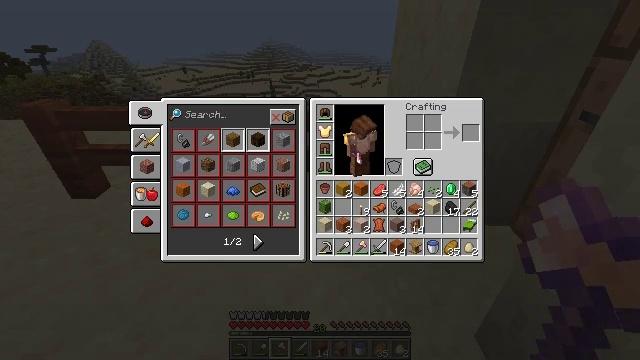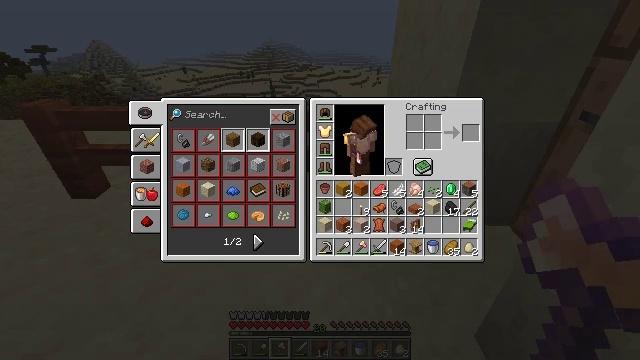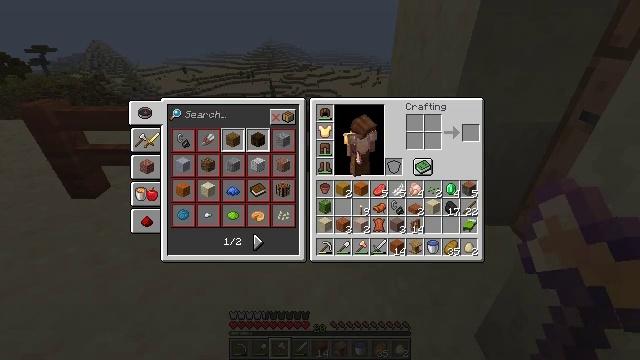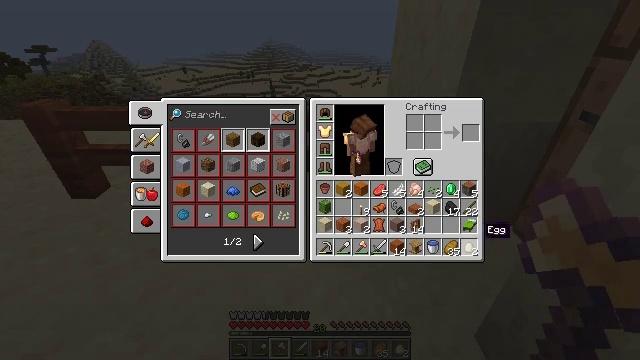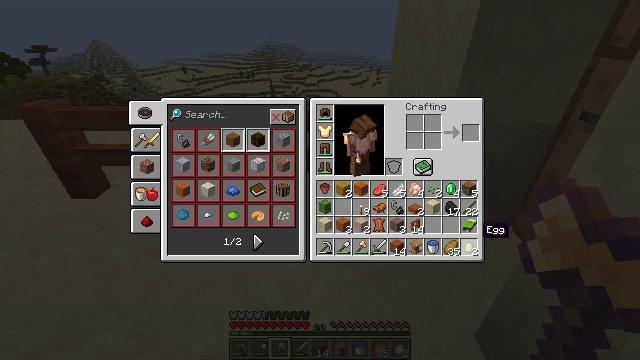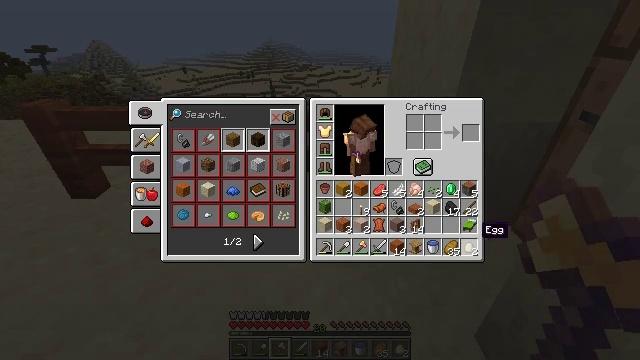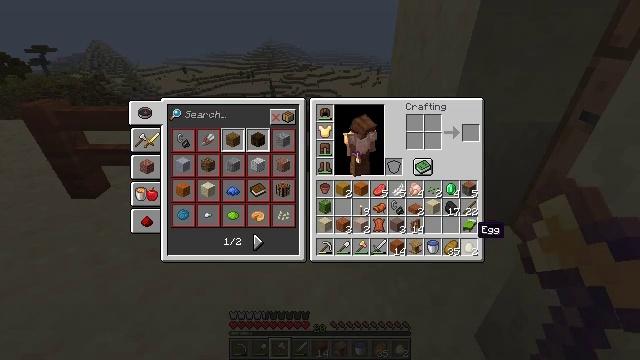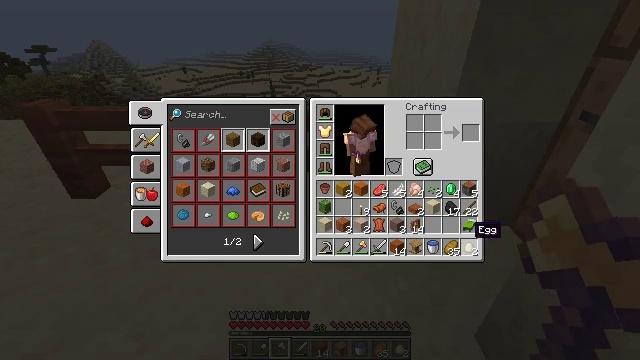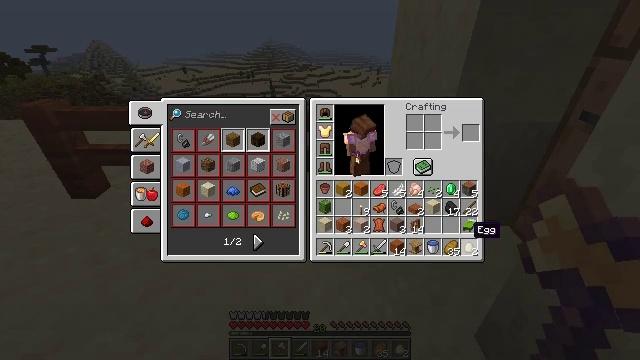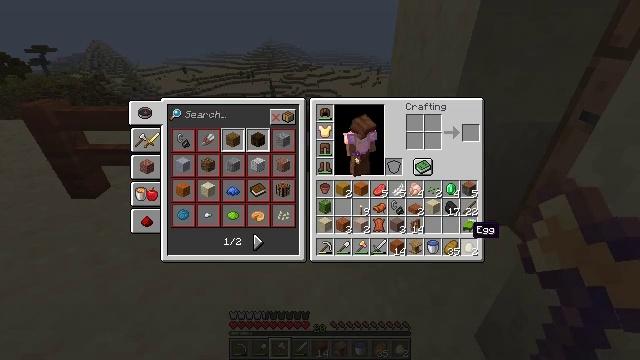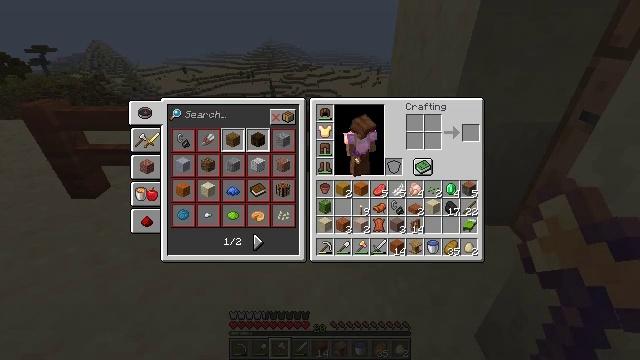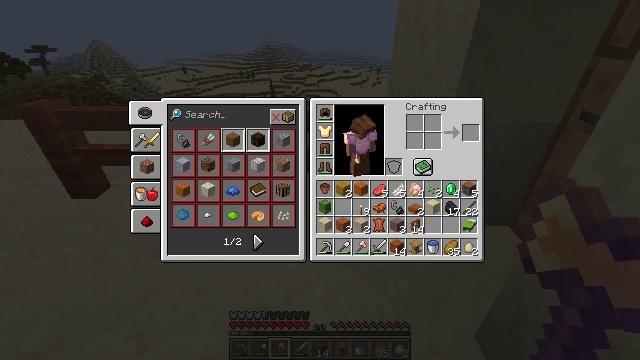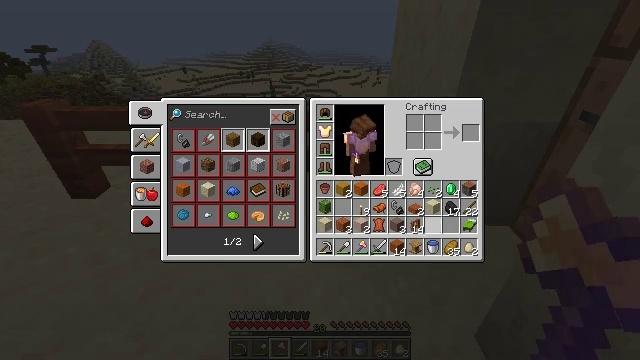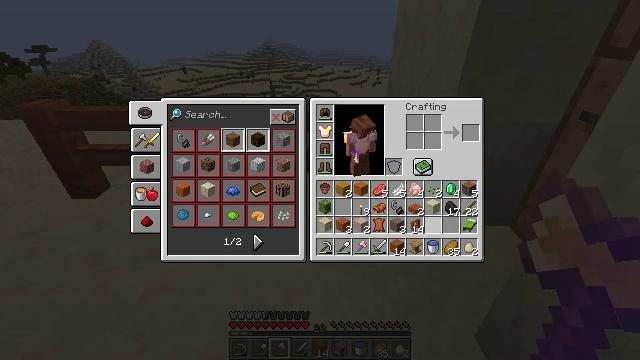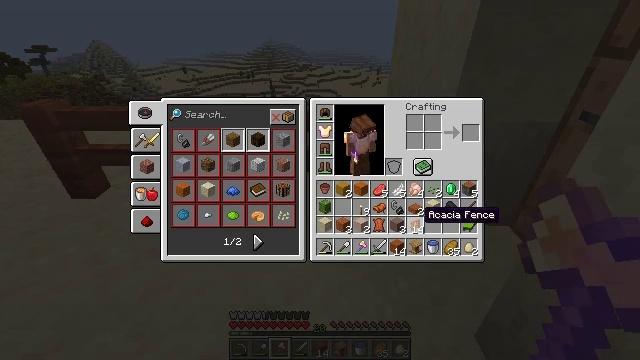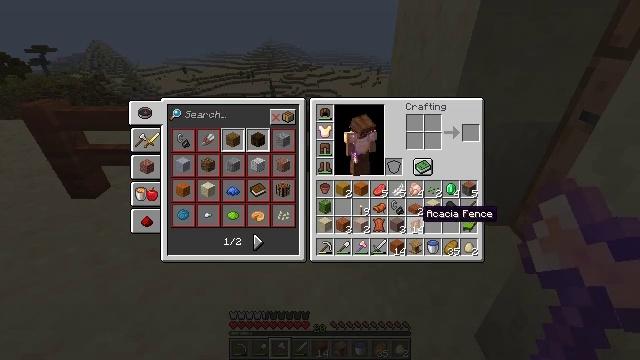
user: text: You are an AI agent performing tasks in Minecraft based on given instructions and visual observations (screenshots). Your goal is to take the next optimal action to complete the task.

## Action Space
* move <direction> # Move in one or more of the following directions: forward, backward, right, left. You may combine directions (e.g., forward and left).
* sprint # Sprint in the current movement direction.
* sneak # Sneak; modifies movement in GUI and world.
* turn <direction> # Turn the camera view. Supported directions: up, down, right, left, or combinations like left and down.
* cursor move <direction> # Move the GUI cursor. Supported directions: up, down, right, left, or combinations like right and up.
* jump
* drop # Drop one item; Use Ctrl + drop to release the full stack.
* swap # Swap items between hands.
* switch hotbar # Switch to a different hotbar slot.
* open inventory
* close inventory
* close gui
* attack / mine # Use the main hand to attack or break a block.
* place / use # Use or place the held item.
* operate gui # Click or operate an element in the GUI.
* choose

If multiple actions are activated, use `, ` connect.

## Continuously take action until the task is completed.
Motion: motion action
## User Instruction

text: Attack the acacia fence to break it.
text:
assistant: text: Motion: cursor move up
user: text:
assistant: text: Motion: no_op
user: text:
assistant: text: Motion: no_op
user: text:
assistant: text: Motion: no_op
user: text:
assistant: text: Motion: no_op
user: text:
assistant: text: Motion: no_op
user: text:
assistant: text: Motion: no_op
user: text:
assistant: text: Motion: no_op
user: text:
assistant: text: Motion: no_op
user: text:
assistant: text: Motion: no_op
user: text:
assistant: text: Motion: cursor move left
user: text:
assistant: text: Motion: cursor move left
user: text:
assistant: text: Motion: cursor move left
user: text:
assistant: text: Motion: no_op
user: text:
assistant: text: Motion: no_op
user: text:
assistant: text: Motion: no_op
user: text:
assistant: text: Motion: no_op
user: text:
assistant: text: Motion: operate gui
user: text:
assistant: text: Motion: operate gui
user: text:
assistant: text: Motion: no_op
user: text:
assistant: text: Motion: cursor move right and down
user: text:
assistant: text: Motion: cursor move right and down
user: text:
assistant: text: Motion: no_op
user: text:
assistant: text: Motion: no_op
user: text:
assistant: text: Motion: no_op
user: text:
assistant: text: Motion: no_op
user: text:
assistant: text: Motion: no_op
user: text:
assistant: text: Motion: no_op
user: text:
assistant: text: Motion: no_op
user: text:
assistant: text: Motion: no_op